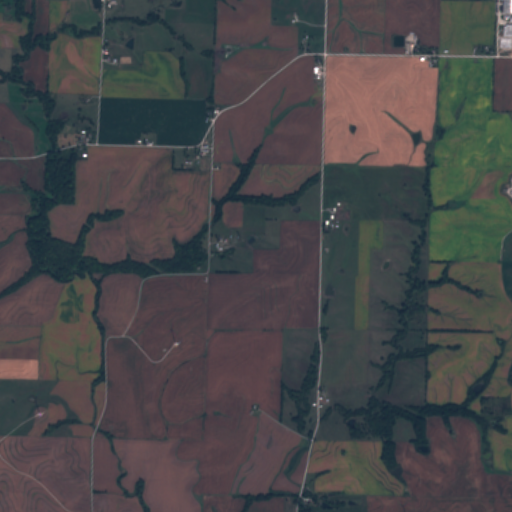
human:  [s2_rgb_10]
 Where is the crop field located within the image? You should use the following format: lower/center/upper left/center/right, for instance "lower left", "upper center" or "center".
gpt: The crop field is located in the upper right of the image.
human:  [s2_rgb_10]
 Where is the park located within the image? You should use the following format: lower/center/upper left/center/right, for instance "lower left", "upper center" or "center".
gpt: The park is located in the center left of the image.
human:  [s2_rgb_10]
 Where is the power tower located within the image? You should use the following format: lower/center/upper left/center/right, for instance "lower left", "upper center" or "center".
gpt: The power tower is located in the upper of the image.
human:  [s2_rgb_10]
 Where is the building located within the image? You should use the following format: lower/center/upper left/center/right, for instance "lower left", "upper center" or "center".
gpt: The building is located in the upper right of the image.
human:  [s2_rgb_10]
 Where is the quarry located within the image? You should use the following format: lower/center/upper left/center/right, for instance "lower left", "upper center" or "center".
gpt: There is no quarry in the image.